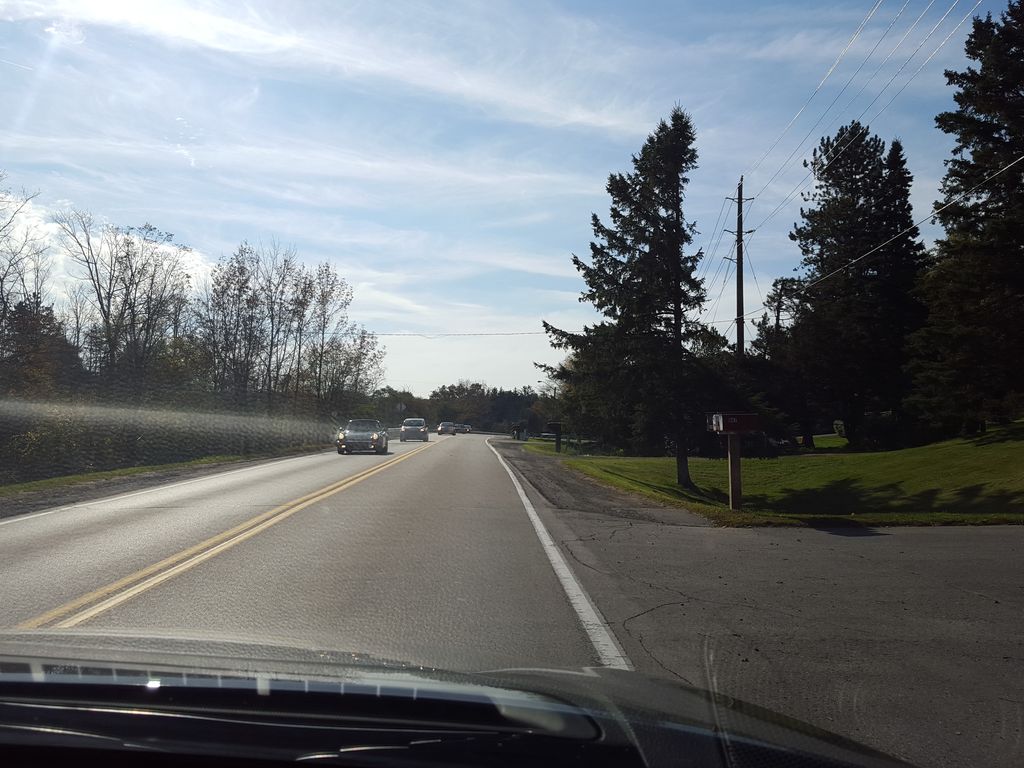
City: hamilton